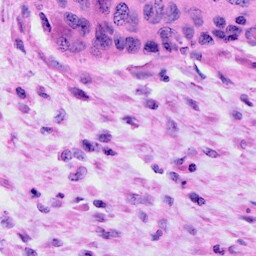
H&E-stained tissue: Cervix